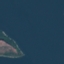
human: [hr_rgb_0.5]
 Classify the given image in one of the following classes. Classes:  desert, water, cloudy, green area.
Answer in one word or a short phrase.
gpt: water